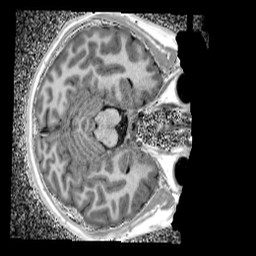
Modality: UNIT1_denoised
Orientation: axial
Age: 13
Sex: male
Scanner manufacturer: siemens
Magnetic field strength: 3 T
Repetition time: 4 s
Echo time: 0.00299 s